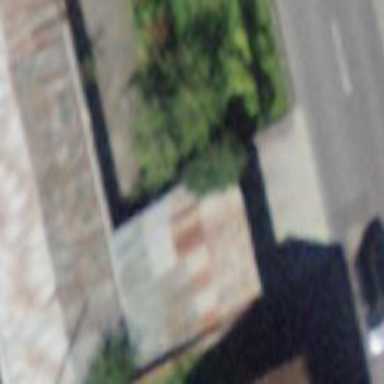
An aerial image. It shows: Garage building.